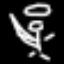
Label: angel